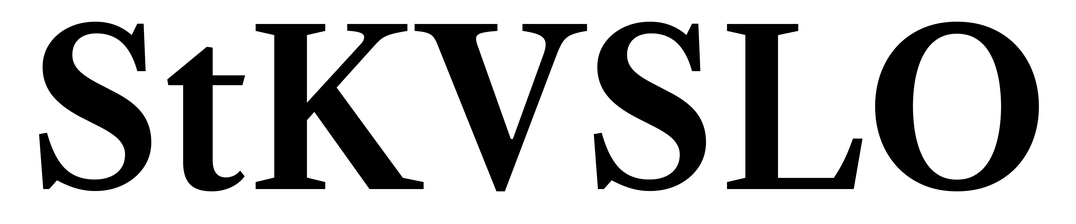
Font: LibreCaslonText_SemiBold